Question: Can anyone tell me why in the image below the text information is not on the same level?
As far as I'm aware, the exact same styles are governing both the email address and the other stuff, but they're not level...The only styles I've added are the ones printed below and then there's the default stuff that comes with the wordpress blogging software.
If you're willing to help, it might be easier if you visit the site. Thanks
www.dodomainer.com <URL>

Links
'''
<div class="topnav">
<li><a href="http://dodomainer.com/"><span class="class6">||</span><span class="class7"> My abilities in 6 modern languages (Zhong Wen , Deutsch, French, Spanish, Ri Ben Yu & English) can help you find new value in the daily drop list</span></a></li>
<li><a href="http://dodomainer.com/"><span class="class7">mike@</span>
<span class="class7">dodo</span><span class="class7">mainer</span><span class="class7">.com</span></a></li>
</div>
'''
CSS
'''
.custom .topnav li { float: right; padding: 3px 10px 3px 0px; }
.custom .topnav li a { font-size: 1.5em; color: #000000; }
'''
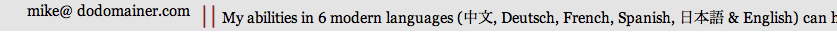
Answer: You can add 'line-height: 1.5em;' to topnav DIV to fix the vertical alignment issue of the nav items.
But in reality you have bigger problems than that. Why are your list items not contained in a list? <'li>' should be inside a '<ul>' or '<ol>'.
UPDATE:
Now that you have a list wrapping your list items, you can get rid of the bullets by adding this to the list itself: 'list-style: none;'
Also, are you really married to the idea of having such long double lines between the list items? If not, then remove 'font-size: 1.5em;' from class6 and your alignment issues will be solved.